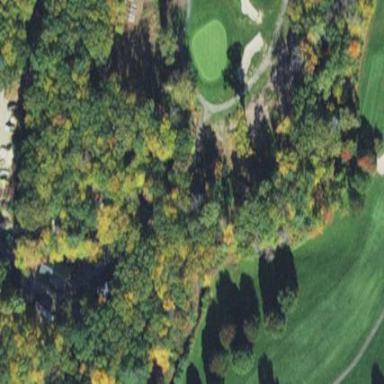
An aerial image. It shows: Grassy area designated as golf fairway.